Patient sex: M
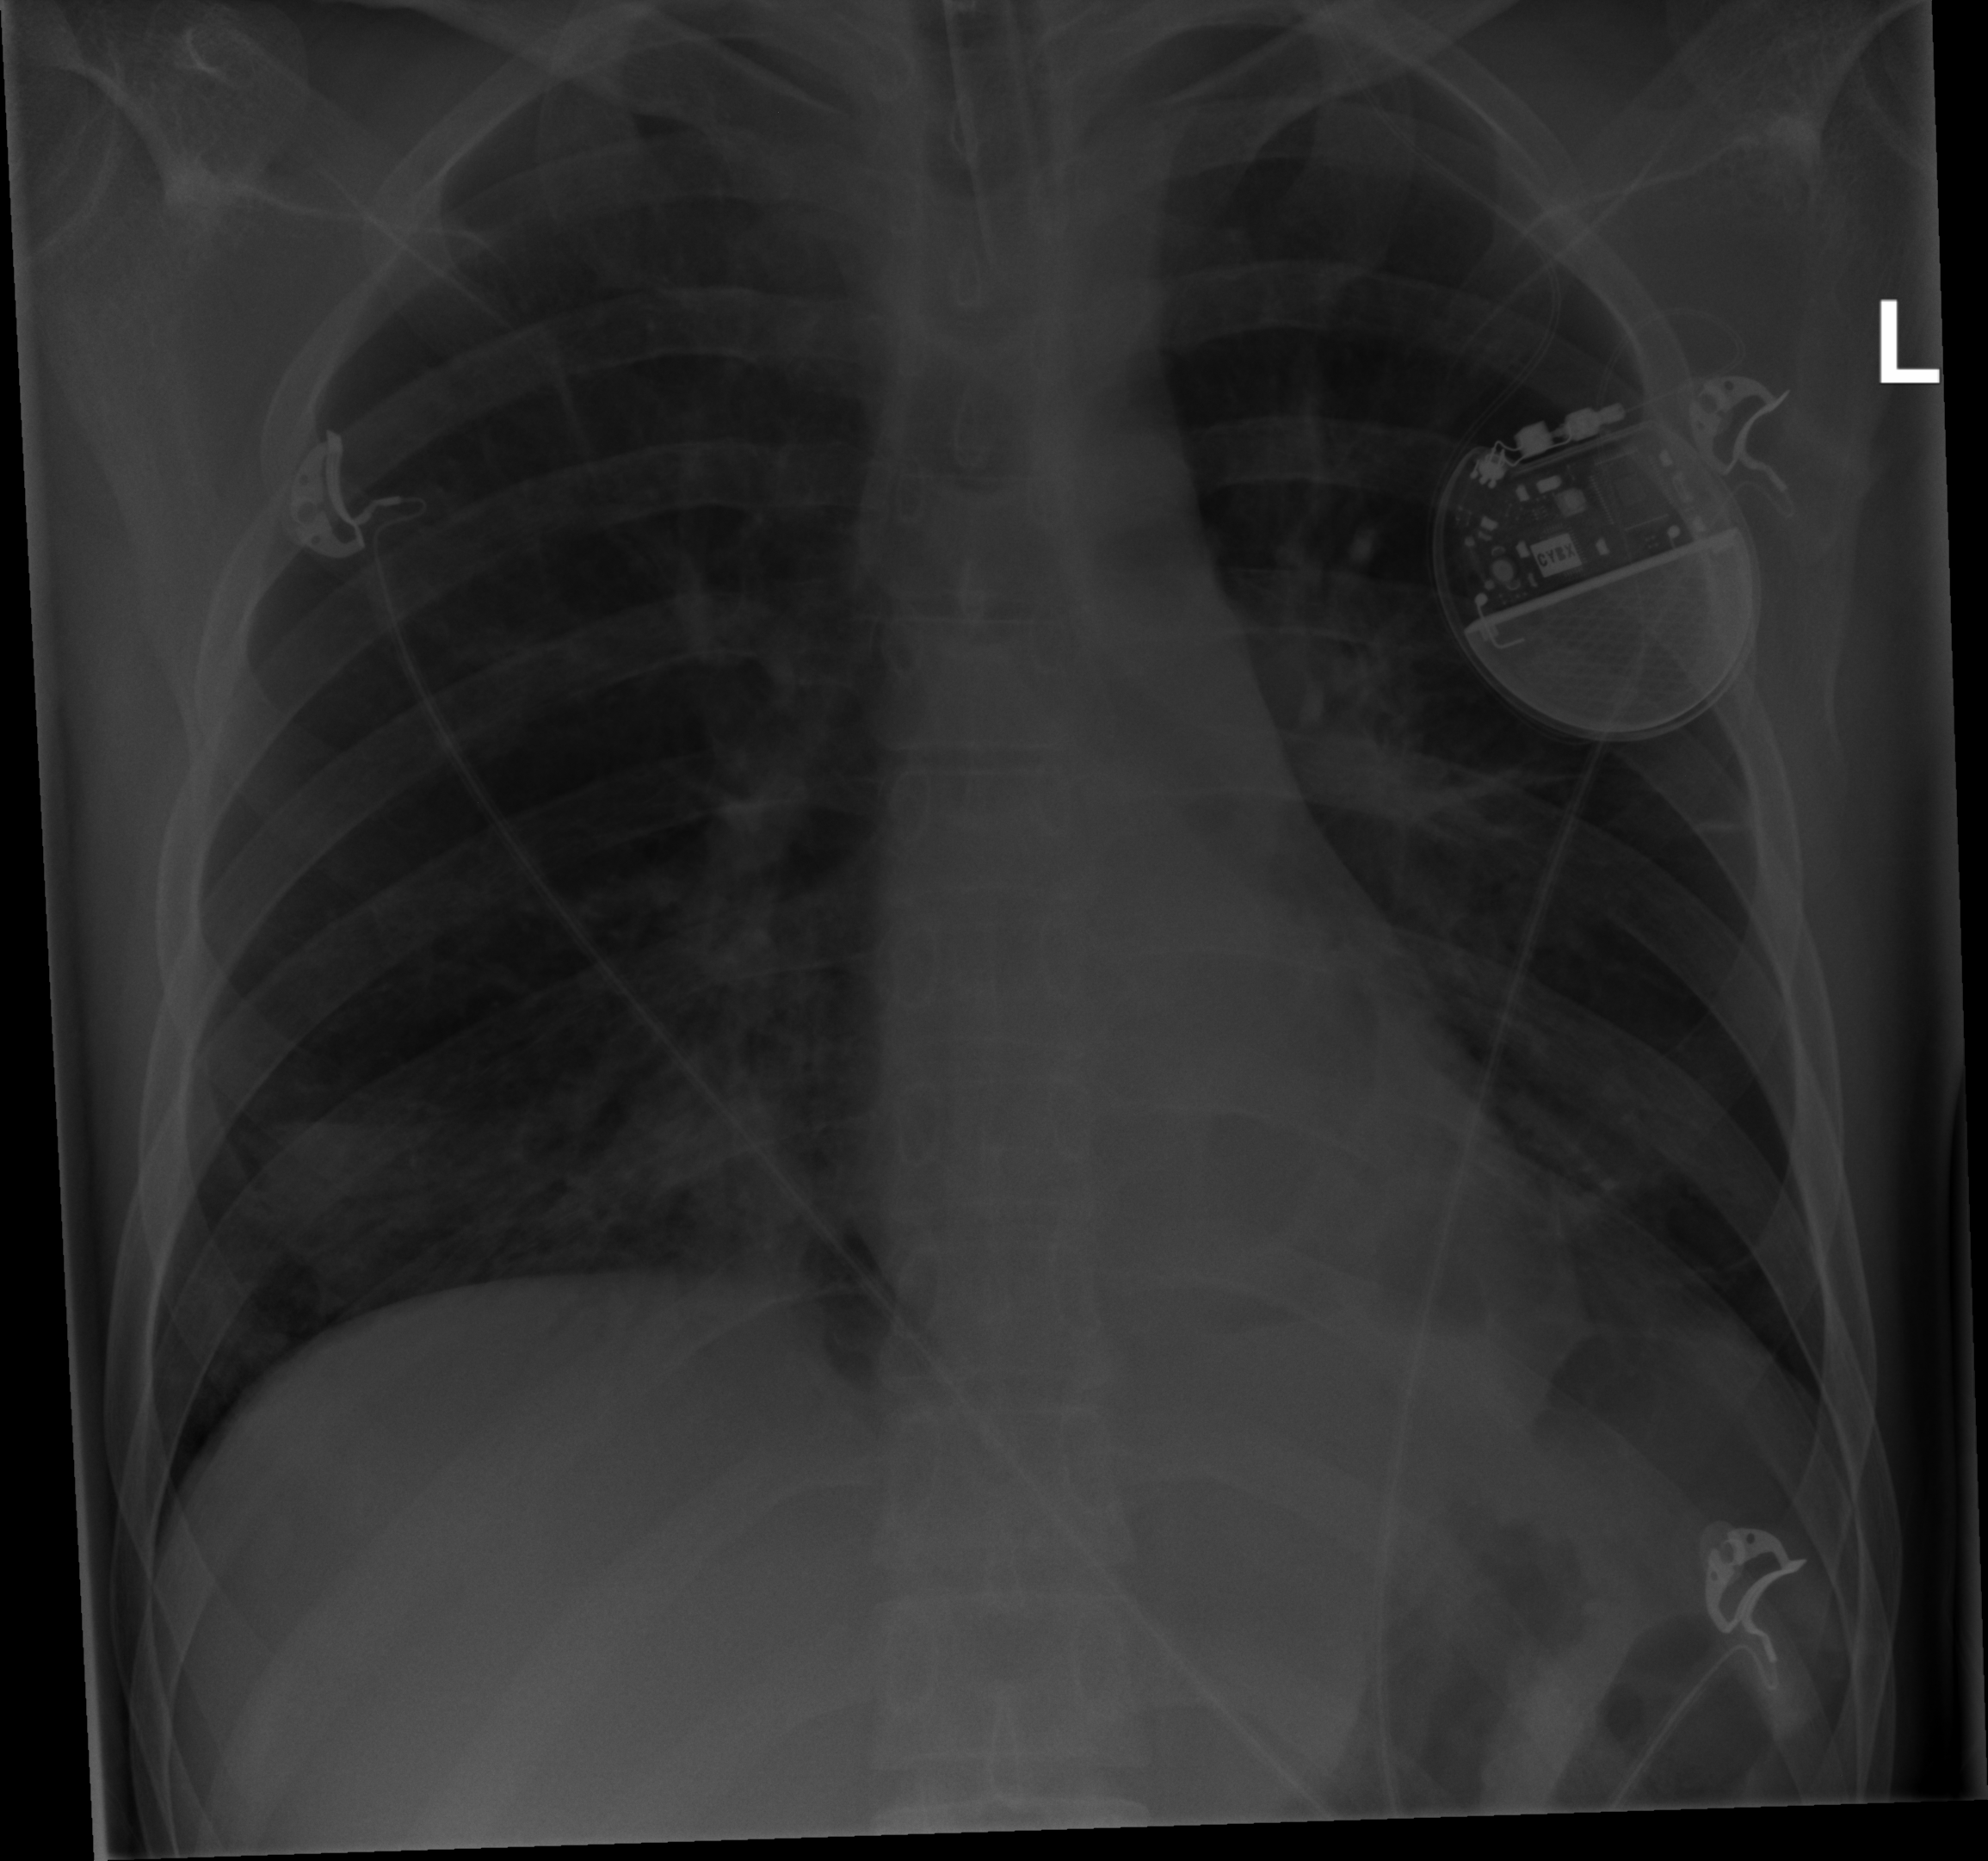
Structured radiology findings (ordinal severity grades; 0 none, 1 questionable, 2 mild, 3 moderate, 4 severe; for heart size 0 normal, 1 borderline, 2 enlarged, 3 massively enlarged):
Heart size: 0
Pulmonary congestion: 0
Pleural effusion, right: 0
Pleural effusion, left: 0
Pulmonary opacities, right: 2
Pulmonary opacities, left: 0
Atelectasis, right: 2
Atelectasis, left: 2